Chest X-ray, PA view. Patient: 71 years old, sex M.
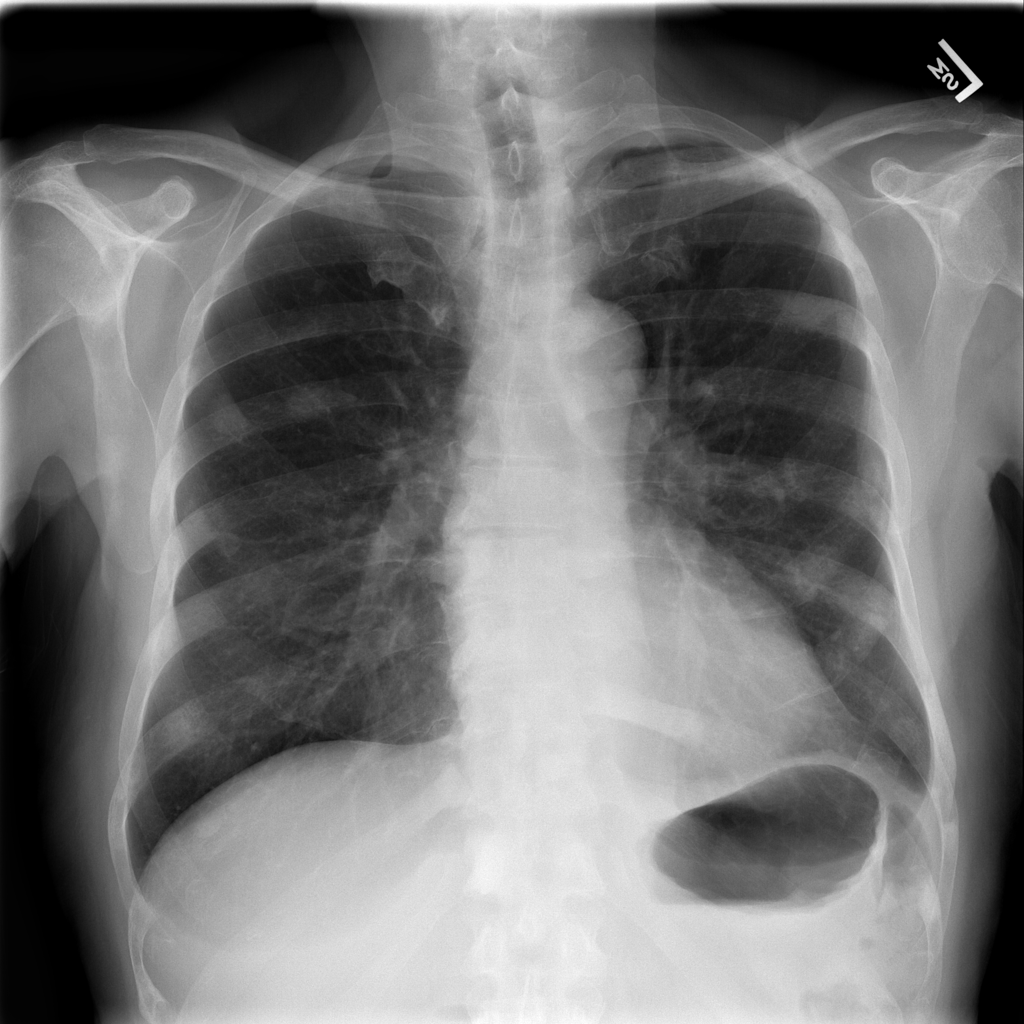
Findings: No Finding